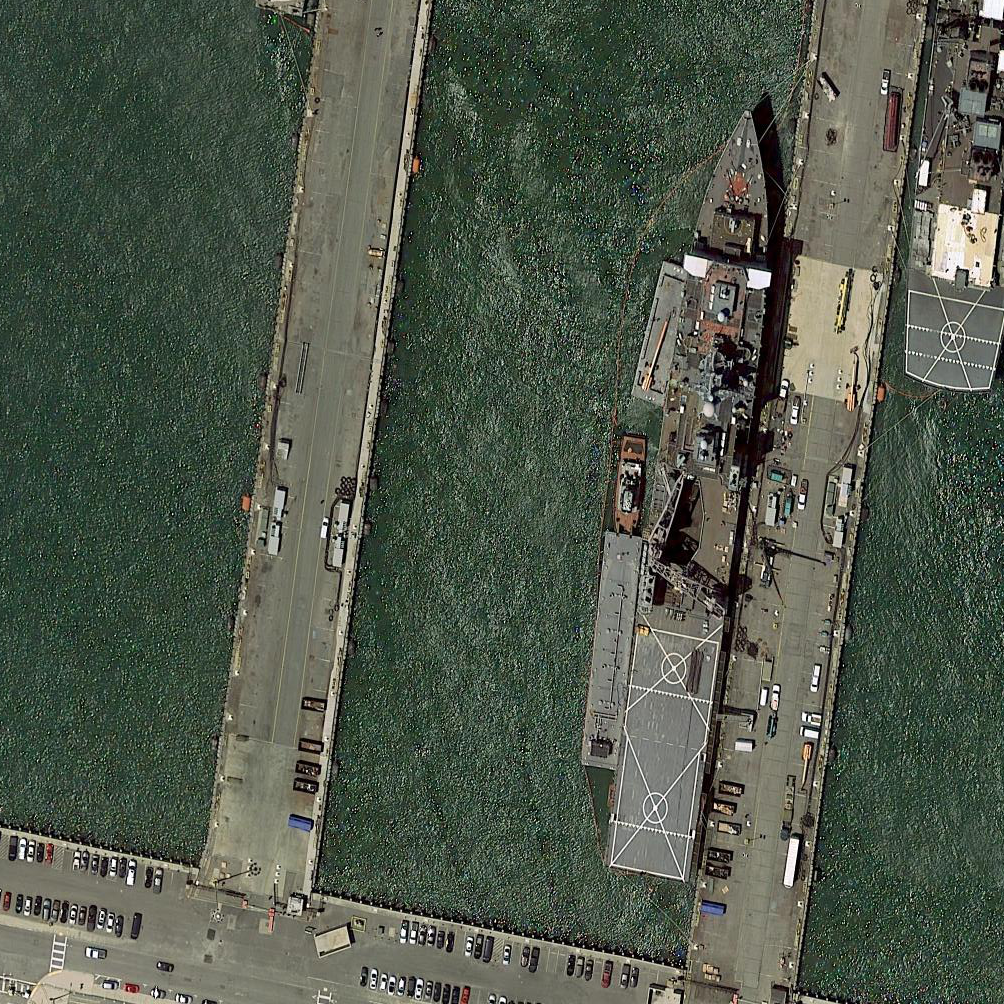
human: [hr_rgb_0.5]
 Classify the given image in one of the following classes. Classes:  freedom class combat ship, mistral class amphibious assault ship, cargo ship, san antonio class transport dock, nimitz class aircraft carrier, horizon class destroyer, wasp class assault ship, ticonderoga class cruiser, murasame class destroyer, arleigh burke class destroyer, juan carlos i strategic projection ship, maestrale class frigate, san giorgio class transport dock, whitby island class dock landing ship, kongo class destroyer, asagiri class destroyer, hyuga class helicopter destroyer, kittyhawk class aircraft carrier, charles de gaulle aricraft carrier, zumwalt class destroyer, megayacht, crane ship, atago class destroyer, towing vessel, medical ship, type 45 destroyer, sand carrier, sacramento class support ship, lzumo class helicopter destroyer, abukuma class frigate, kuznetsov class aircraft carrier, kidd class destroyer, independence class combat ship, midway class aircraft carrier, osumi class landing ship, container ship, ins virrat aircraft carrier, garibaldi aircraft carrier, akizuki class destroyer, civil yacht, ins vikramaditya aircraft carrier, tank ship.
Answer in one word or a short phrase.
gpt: Whitby Island class dock landing ship